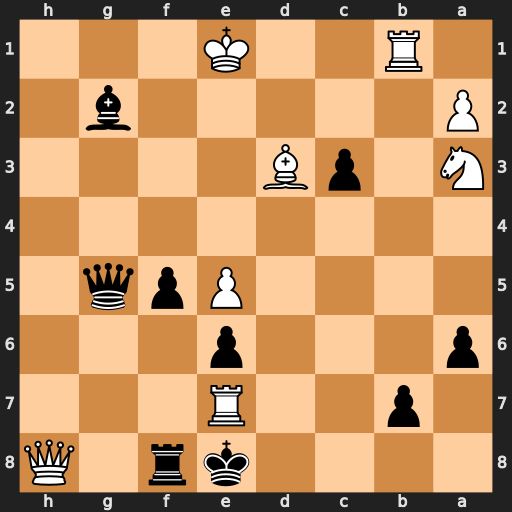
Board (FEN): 4kr1Q/1p2R3/p3p3/4Ppq1/8/N1pB4/P5b1/1R2K3
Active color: b
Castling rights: -
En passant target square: -
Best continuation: Kxe7 Rxb7+ Bxb7